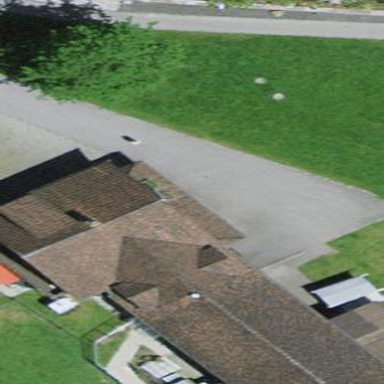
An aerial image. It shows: Farm building.